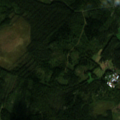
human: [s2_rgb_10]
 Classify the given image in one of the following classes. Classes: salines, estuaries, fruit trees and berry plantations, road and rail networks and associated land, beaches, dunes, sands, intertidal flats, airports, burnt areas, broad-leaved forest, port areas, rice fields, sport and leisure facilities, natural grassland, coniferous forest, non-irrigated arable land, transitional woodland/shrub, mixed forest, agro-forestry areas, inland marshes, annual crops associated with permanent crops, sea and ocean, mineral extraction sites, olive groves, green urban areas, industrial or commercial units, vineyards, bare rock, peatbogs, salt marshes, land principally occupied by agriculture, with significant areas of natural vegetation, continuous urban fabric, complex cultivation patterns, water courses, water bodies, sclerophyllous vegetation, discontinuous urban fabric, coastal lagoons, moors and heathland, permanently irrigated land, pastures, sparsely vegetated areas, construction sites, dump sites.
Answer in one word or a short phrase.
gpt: mixed forest, transitional woodland/shrub